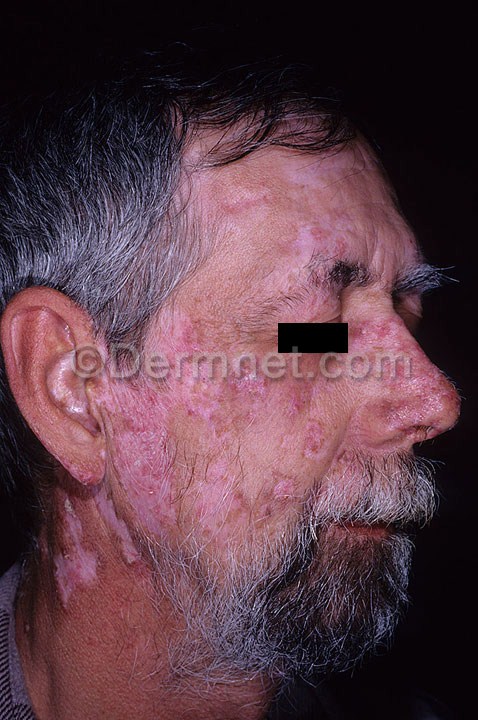
Disease: Lupus and other Connective Tissue diseases